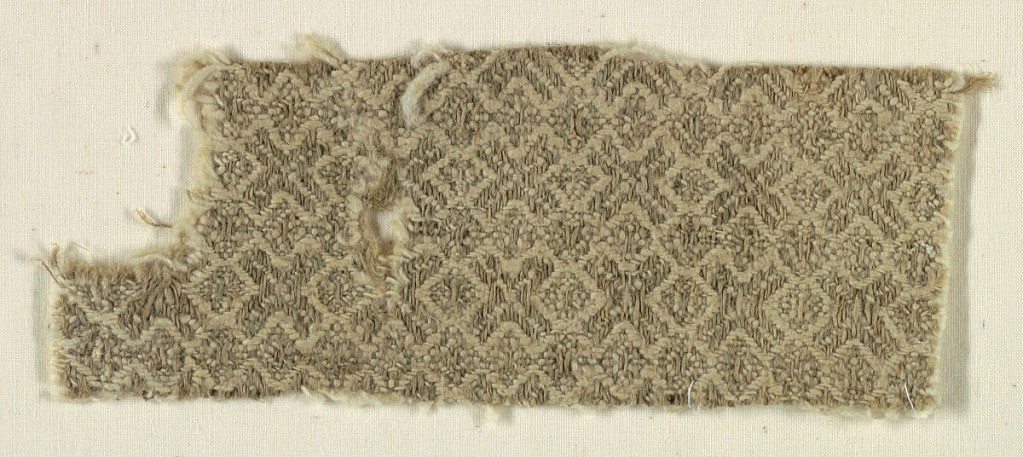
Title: Fragment
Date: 13th century
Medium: bast fiber warp, cotton weft Technique: float weave
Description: Small fragment of coarse material, said to have come from an abbey in France. Lozenge pattern formed by the manner in which twill is tied down. Warps are natural unbleached fibers, and wefts are coarsely spun.